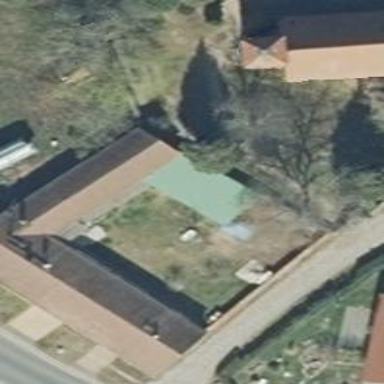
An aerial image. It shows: Gabled barn with roof made of red roof tiles. The building is white in color.